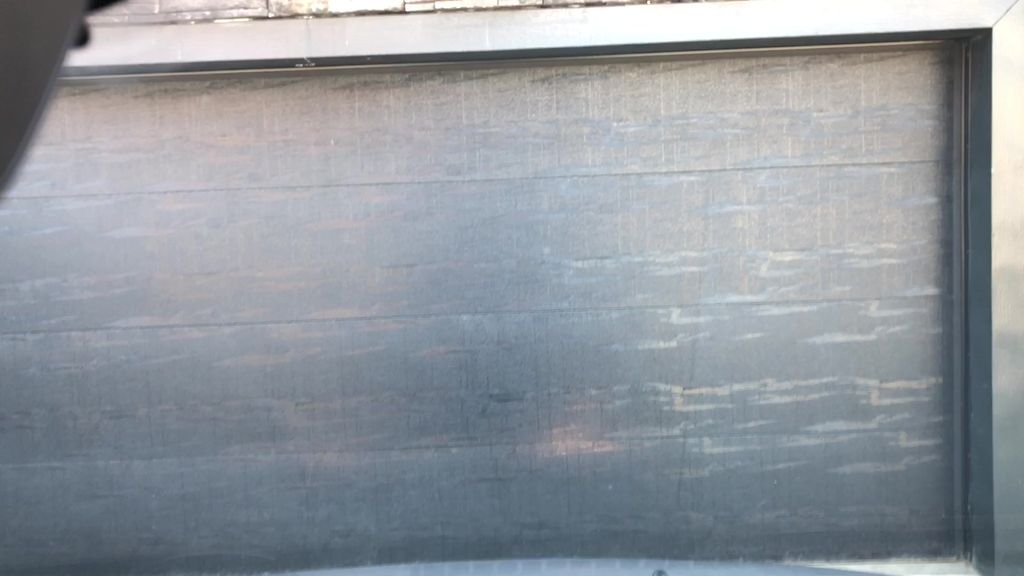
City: edmonton